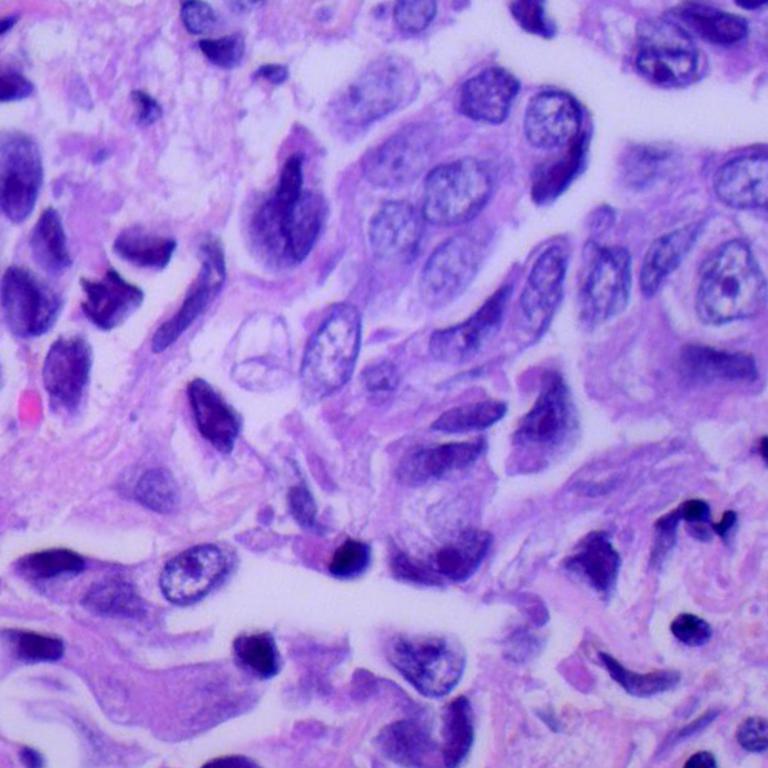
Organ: lung
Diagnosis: adenocarcinomas